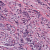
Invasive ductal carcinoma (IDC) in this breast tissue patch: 1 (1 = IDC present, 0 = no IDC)